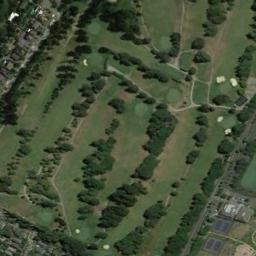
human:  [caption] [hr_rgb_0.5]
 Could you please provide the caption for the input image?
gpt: The golf course has some putting greens, Fairways, Roads, Barrier trees and sandpits and lots of houses arranged neatly are next to the golf course .

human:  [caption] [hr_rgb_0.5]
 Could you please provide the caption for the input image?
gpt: There are many bunkers and paths on a large green lawn on the golf course, Many lined trees and many buildings .

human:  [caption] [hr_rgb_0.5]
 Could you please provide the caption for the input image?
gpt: There are three large bunkers and two paths .

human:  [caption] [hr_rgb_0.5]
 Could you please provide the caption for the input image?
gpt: Many buildings are beside the golf course .

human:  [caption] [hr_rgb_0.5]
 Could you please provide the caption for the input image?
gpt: There are many green trees and some bunkers on the golf course .